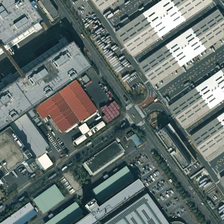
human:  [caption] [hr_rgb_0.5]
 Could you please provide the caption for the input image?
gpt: both sides of the road are industrial areas .

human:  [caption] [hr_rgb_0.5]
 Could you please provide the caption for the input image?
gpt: the industrial area covers a wide area and has many factories .

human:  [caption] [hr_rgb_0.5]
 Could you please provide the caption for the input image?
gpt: both sides of the road are industrial areas .

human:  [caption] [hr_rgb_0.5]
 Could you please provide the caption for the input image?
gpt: the industrial area covers a wide area and has many factories .

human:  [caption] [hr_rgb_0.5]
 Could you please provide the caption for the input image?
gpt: the industrial area covers a wide area and has many factories .